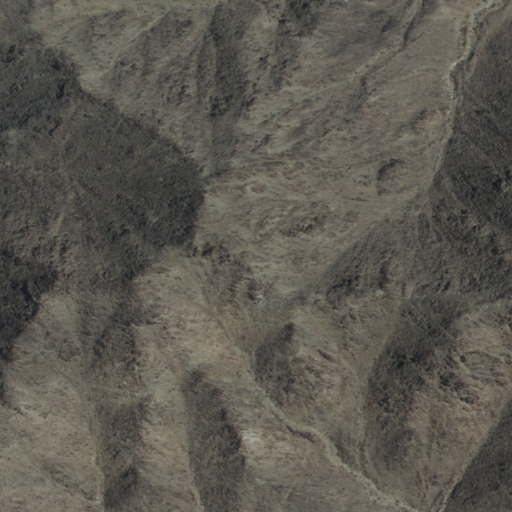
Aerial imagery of mountains in California named Mule Mountains containing shrub and grassland